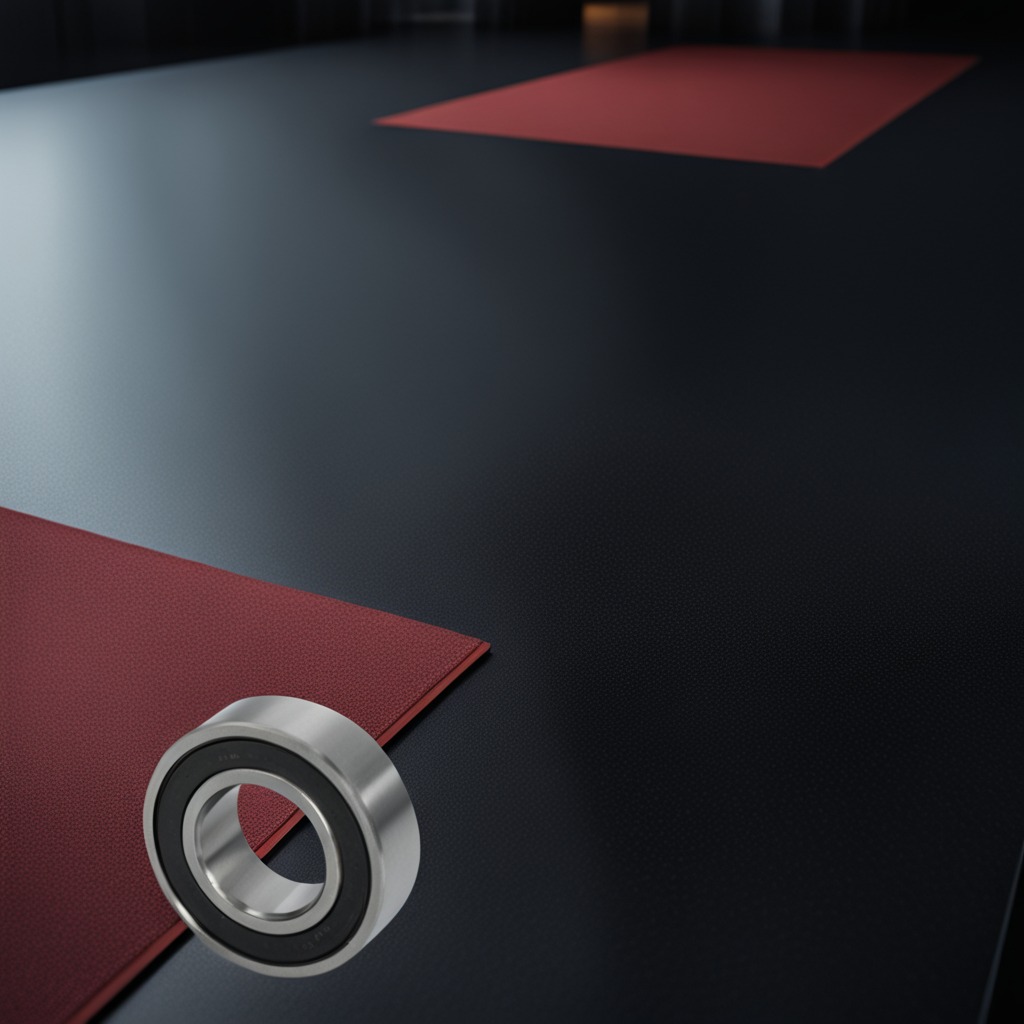
A metal ball bearing lies on the clean granite tabletop inside a workshop at night dim ambient light soft shadows worn but beneath the mat